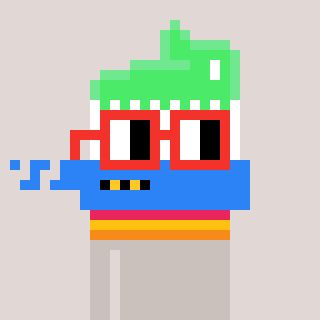
a pixel art character with square red glasses, a toothbrush-shaped head and a foggrey-colored body on a warm background